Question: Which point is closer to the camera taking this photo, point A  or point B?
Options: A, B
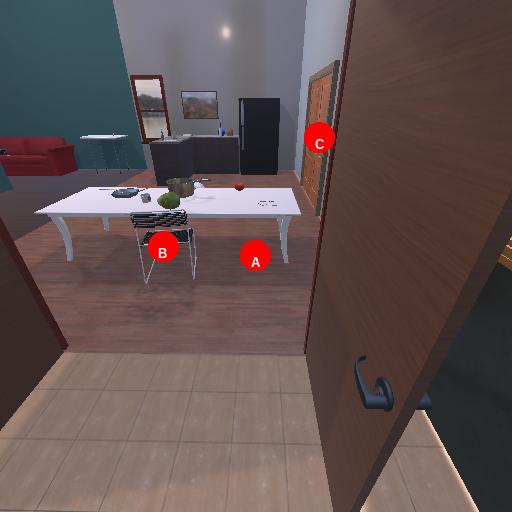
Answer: A